Question: When I create the Hello World example in C++ from The Guide on ZeroMQ found here:
<URL>
and run the application, I get a Windows Security Alert that asks if I would like to allow the application to communicate on public or private networks.
It looks like this:

Here is where things get interesting.
I only need my program to listen on port 5555 for connections from localhost and I do need to allow incoming connections on port 5555. This is because I only want to communicate between applications on the localhost.
Client and server are both running on the same machine.
Here is my current process. I start the server, the Windows Security Alert comes up, since I am running the application as a non-administrator account, I only have standard permissions. Then I click Cancel on the Alert.
Clicking cancel on the alert puts an explicit deny inbound rule on all ports for HelloWorldServer.exe. This is .
Then I start the client. Since the client is connecting to the localhost. I actually does not need to send messages outside of the local machine, and all of its messages arrive at the server just fine.
Given an explicit deny rule on incoming connections to HelloWorldServer.exe, the messages can still arrive from the client on the local host. This is a desirable result.
Now the question becomes is there anyway to automatically respond to the Windows Security Alert to click cancel? Is there any way to suppress it from popping up since the allow is not needed?
The prompt is undesirable because it implies that the application needs to create a vulnerability when it does not.
Please assume that Named Pipes are not a valid alternative to tcp as a means of inter-process communication.
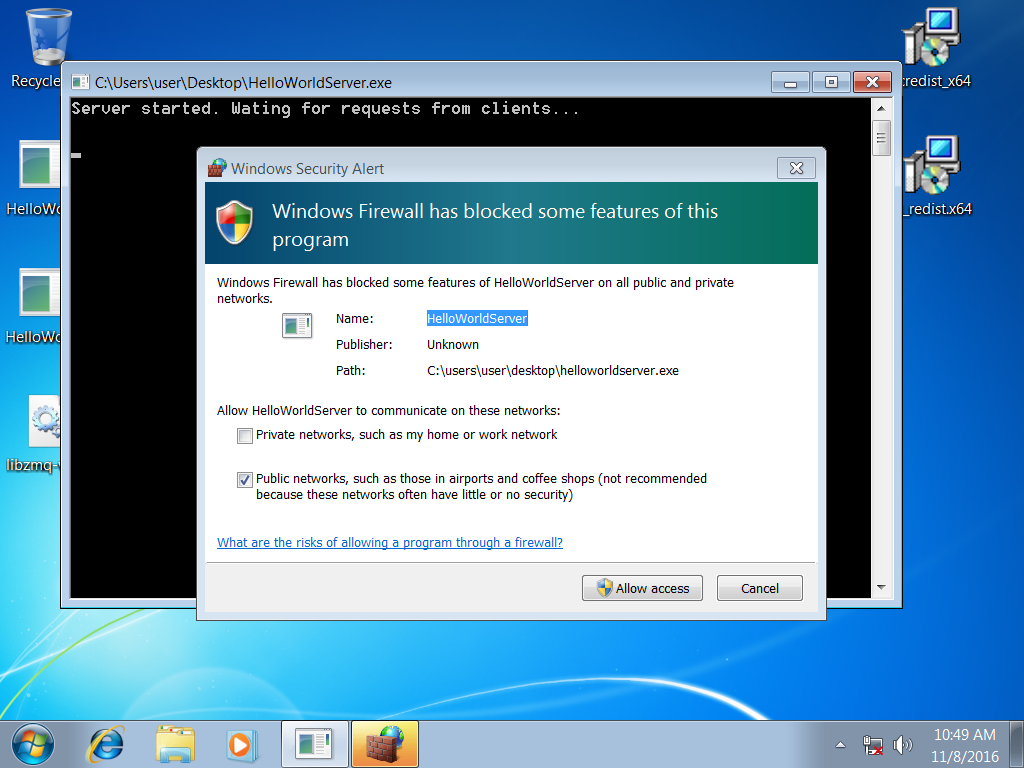
Answer: When binding the socket the caller may specify the IP address the socket is bound to. The coding samples provided by ZeroMQ specify
'''
socket.bind ("tcp://*:5555");
'''
where '*' appears to be specify all possible addresses ('INADDR_ANY' in BSD socket-derived parlance) which will trigger the Windows firewall as it allows remote and local addresses.
Calling 'socket.bind' with the localhost address 127.0.0.1
'''
socket.bind ("tcp://127.0.0.1:5555");
'''
limits the sockets allowed to connect to the local machine and should silence the firewall warning for most Windows firewall configurations.